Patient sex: M
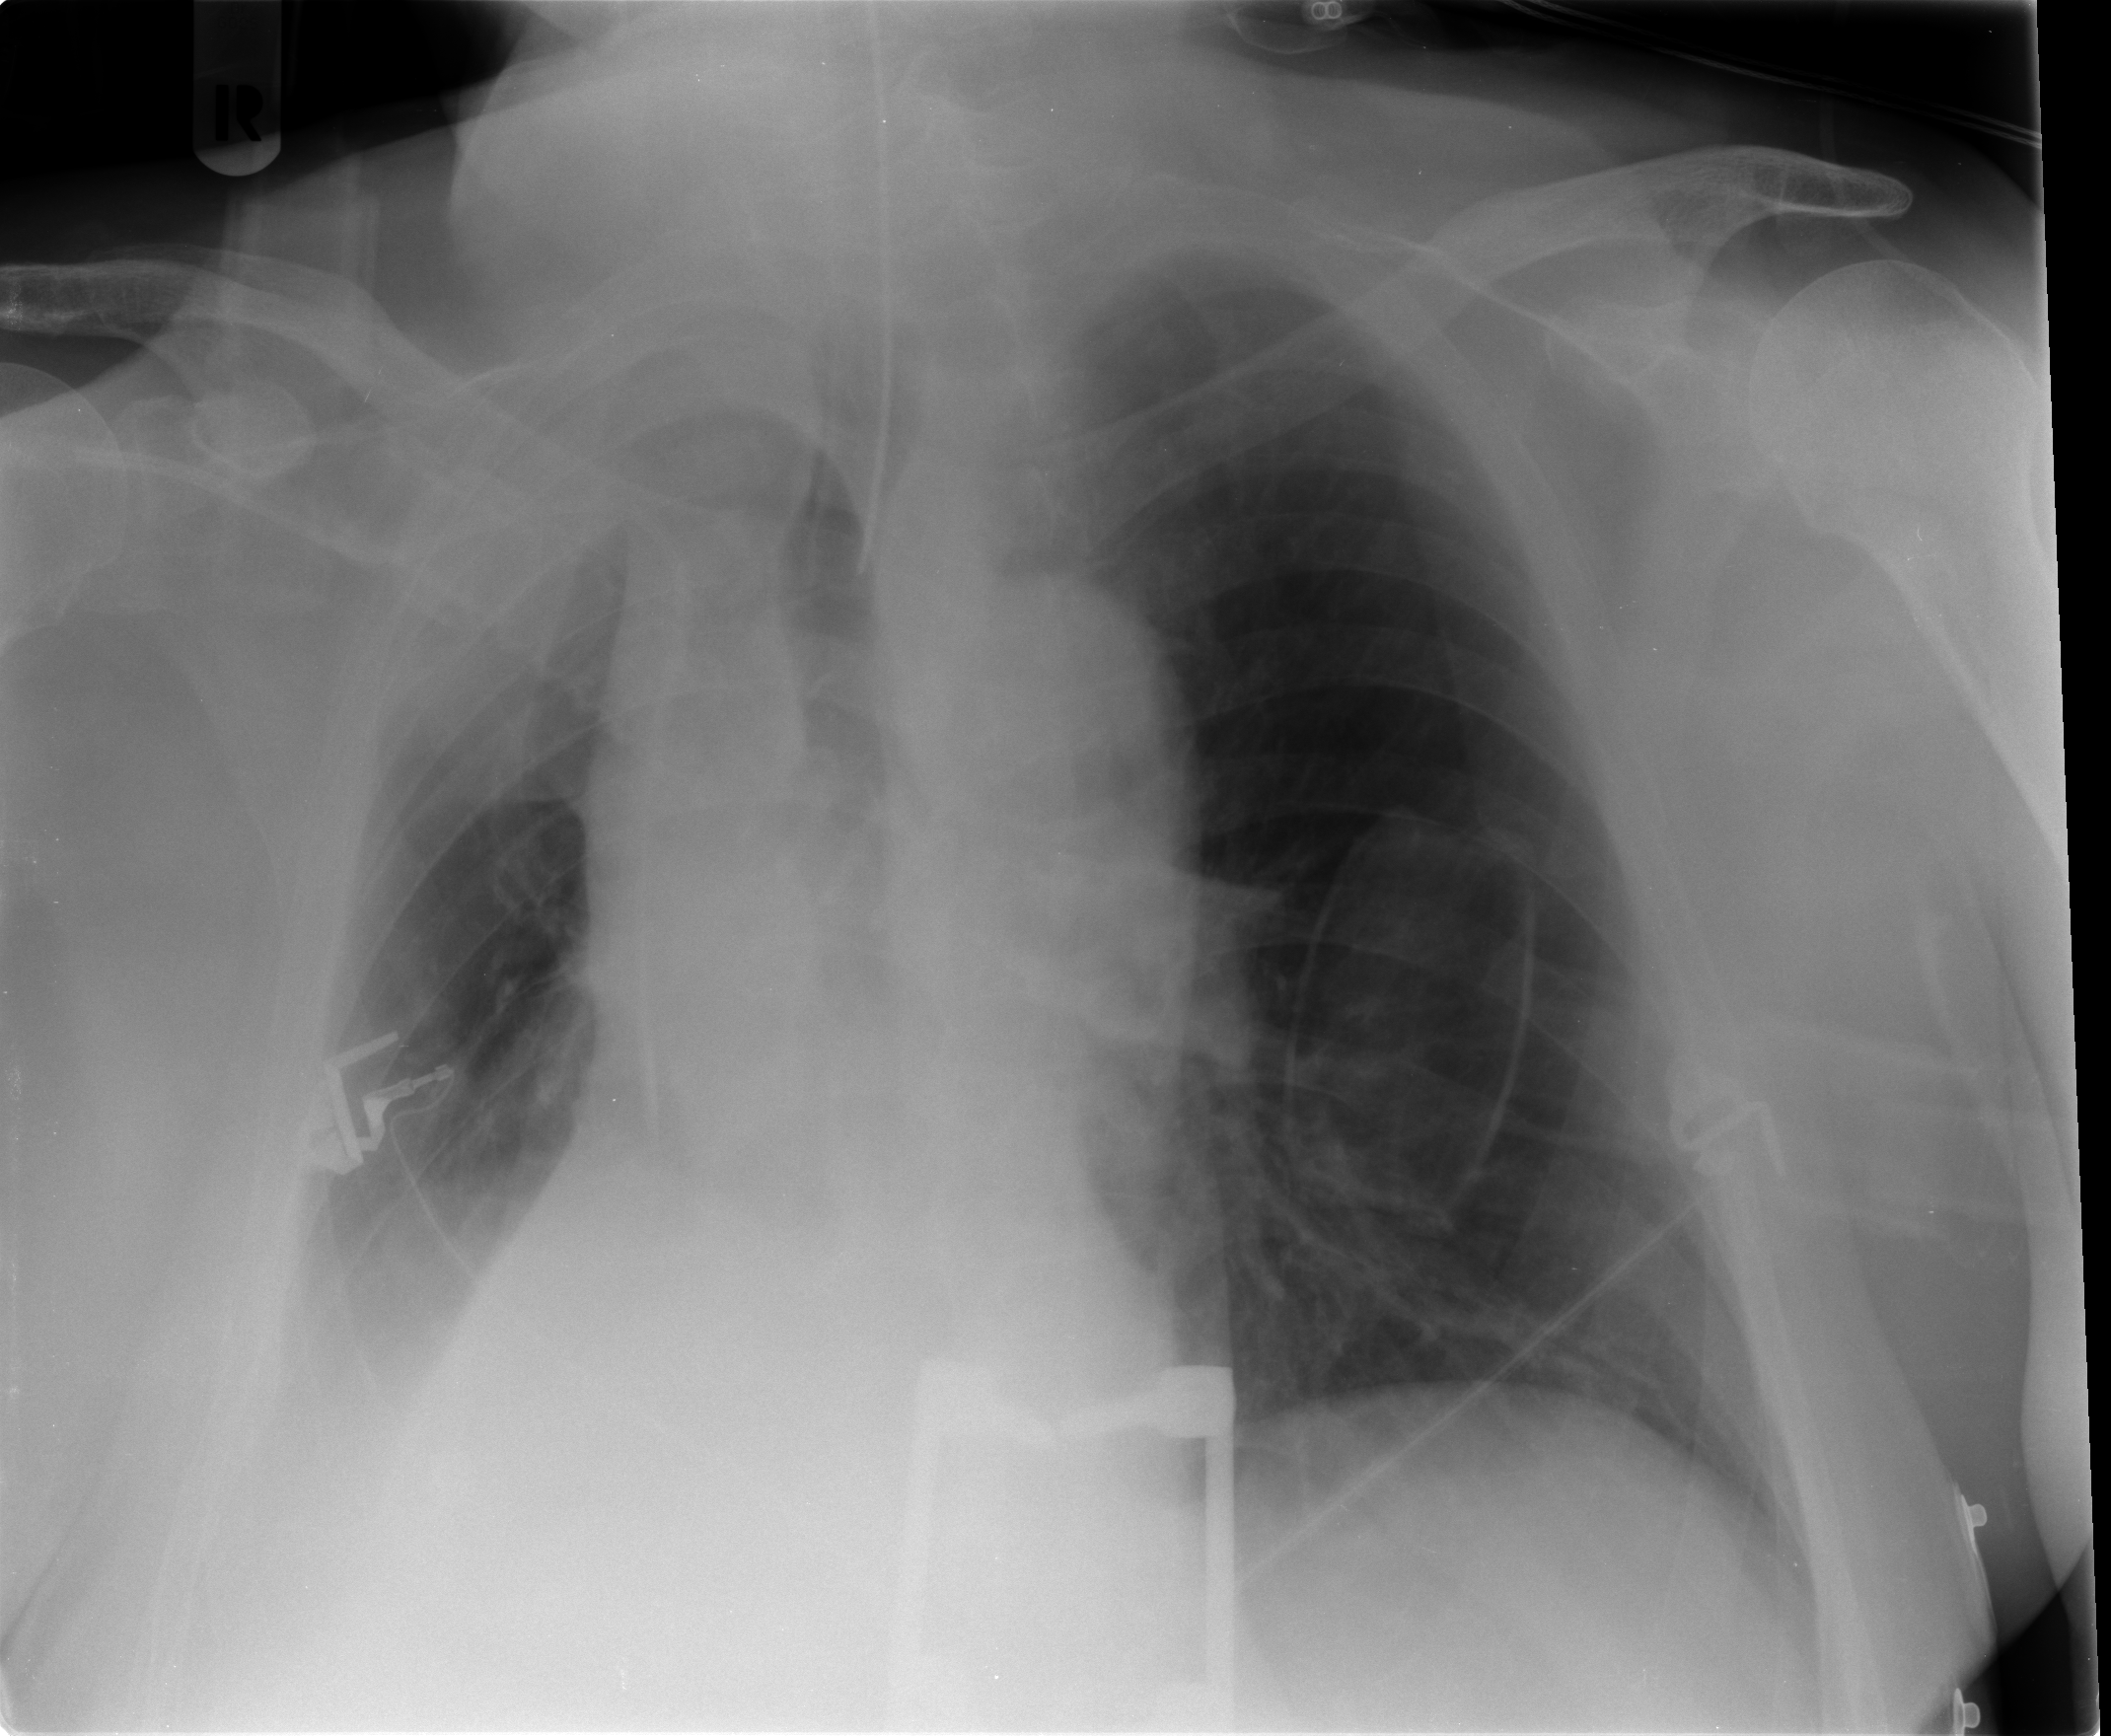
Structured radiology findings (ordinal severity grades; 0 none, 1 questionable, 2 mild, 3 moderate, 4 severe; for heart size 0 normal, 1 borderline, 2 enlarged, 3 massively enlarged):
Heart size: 0
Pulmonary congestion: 0
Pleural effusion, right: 2
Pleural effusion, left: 0
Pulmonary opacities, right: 0
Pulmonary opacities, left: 0
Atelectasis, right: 3
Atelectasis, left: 2